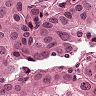
Metastatic tissue present: yes